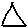
Label: triangle